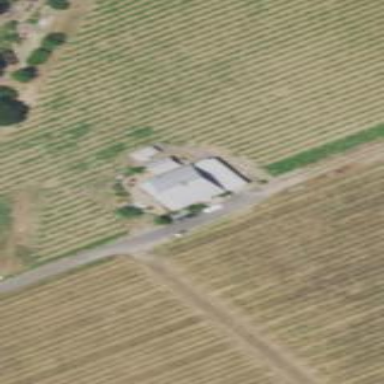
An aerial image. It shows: Vineyard growing wine grapes.